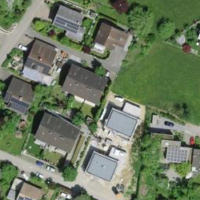
EUNIS habitat code: 55
Species observed at this site:
Juglans regia